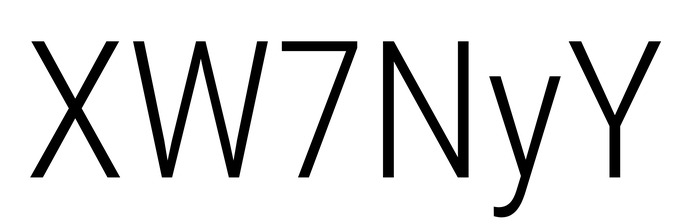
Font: Roboto_Condensed_Light